Question: I've defined a 'list_t' structure and a 'list_node_t' structure as follows:
'''
typedef struct taglist_node_t {
struct taglist_node_t *pstNext;
void *pData;
} list_node_t;
typedef struct taglist_t {
list_node_t stHead;
list_node_t *pstTail;
unsigned int uiCount;
} list_t;
'''
And I decide to draw the above linked-list using graphviz, and the code as here:
'''
digraph g {
bgcolor="#BBCAF2";
label="
Single Linked List
";
graph[rankdir=LR, center=true, margin=0.2, nodesep=1, ranksep=1]
edge[arrowsize=1.0, arrowhead=vee]
node[shape = Mrecord, fontname="Consolas", fontsize=20, width=1, height=1, fixedsize=false];
list[label = "<name> slist_t | <head> stHead | <tail> *pstTail | uiCount"];
node0[label = "<name> list_node_t | <next> *pstNext | *pData"];
node1[label = "<name> list_node_t | <next> *pstNext | *pData"];
head[label = "pstList"];
head -> list:name[style=bold, color=red, dir=both, arrowtail=dot];
list:head:e -> node0:name[dir=forward, arrowtail=normal];
list:tail:e -> node1:name[dir=both, arrowtail=dot];
node0:next:e -> list:head:w[dir=both, arrowtail=dot];
node1:next:e -> list:head:w[dir=both, arrowtail=dot, color=blue];
}
'''
But as you can see from the following result, the line cross the other nodes. And my question is how to avoid this or move the blue line below the node1 in order to avoid edge crossing?
The GraphViz result:

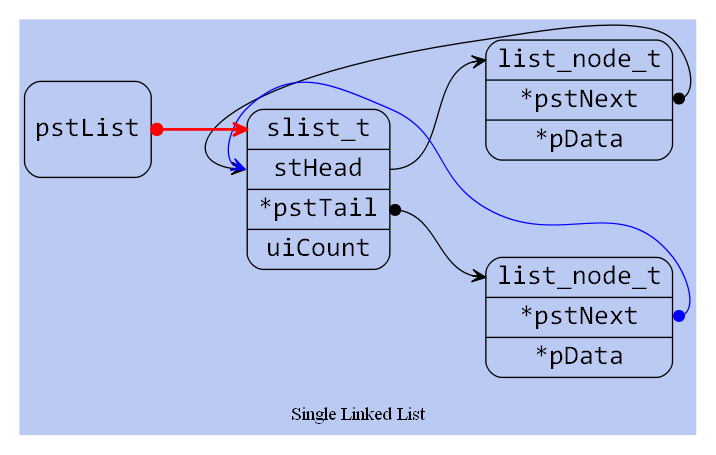
Answer: Basically there is no solution for this problem. you can play with the parameters to optimize a concrete layout but not in general.
increasing weight for the blue edge gives the most acceptable layout.
'''
digraph g {
bgcolor="#BBCAF2";
label="
Single Linked List
";
graph[rankdir=LR, center=true, margin=0.2, nodesep=1, ranksep=1]
edge[arrowsize=1.0, arrowhead=vee]
node[shape = Mrecord, fontname="Consolas", fontsize=20, width=1, height=1, fixedsize=false];
list[label = "<name> slist_t | <head> stHead | <tail> *pstTail | uiCount"];
node0[label = "<name> list_node_t | <next> *pstNext | *pData"];
node1[label = "<name> list_node_t | <next> *pstNext | *pData"];
head[label = "pstList"];
head -> list:name[style=bold, color=red, dir=both, arrowtail=dot];
list:head:e -> node0:name[dir=forward, arrowtail=normal];
list:tail:e -> node1:name[dir=both, arrowtail=dot];
node0:next:e -> list:head:w[dir=both, arrowtail=dot];
node1:next:e -> list:head:w[dir=both, arrowtail=dot, color=blue, weight=10];
}
'''
But 'node0' should not have an edge to 'list' anyway, most probable it should point to 'node1'. And 'node1' should not point anywhere.
Finally to your C implementation - 'stHead' shall be a pointer as well.